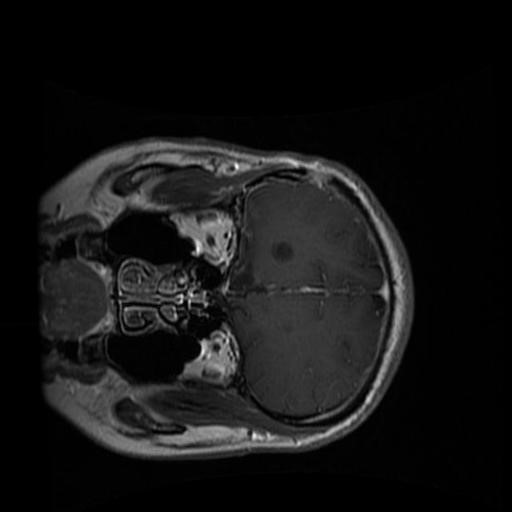
Label: brain_glioma